Question: I am using Maven inside Eclipse to build and deploy code.
When choosing '{Context Menu} > Run As', several Maven goals appear as follows:

I understand that if I want to create a custom build configuration, I would click "Run Configurations..." to create a custom configuration.
However, there seems to be no way to modify the configurations that appear conveniently on the menu. For instance, you can't add a profile to #7 "Maven install". The result is tedious, because you have click about 5 times to launch the build.
Is there any way to add profiles or additional goals to #7 "Maven install" build or add custom configurations to the context menu?
Is there a way to launch a specific build configuration with a keyboard combination?
I have tried IntelliJ and NetBeans and the Maven integration in all of them seems confusing trying to differentiate between basic Maven goals and the more realistic custom combination of goals and profiles.
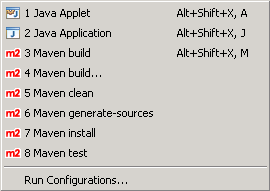
Answer: 1. Select "Maven build..." from the menu and create the configuration

1. Add it to the favourites for later use / launch the build